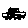
Label: car